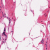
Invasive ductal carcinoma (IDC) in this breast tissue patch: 0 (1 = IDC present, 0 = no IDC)